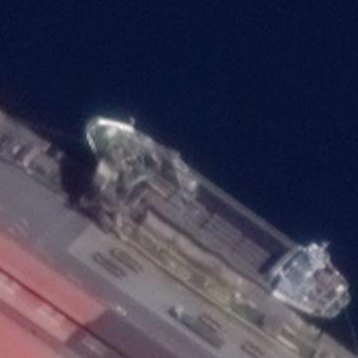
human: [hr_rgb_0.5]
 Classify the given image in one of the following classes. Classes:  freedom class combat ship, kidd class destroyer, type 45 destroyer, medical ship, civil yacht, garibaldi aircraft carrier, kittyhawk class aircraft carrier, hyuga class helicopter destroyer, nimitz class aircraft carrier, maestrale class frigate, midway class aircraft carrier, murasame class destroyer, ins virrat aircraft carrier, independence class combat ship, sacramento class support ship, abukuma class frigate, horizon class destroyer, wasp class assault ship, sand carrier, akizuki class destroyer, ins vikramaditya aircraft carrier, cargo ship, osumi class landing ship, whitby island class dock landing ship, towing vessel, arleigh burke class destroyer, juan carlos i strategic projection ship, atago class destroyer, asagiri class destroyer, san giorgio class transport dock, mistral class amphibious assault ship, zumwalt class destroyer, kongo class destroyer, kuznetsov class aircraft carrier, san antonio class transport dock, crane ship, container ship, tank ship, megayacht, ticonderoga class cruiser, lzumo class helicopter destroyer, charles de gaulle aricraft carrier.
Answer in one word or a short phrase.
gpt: Cargo ship